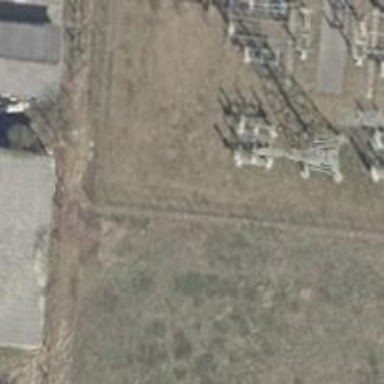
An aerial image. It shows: Switch for power supply.